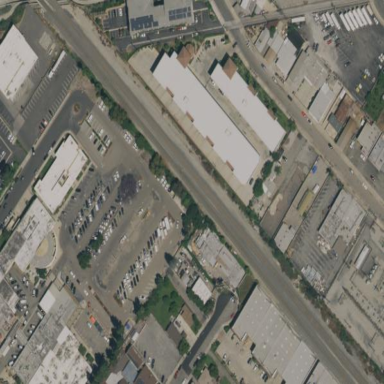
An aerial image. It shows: Warehouse building.